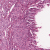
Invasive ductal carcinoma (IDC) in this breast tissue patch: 1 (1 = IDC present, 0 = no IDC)